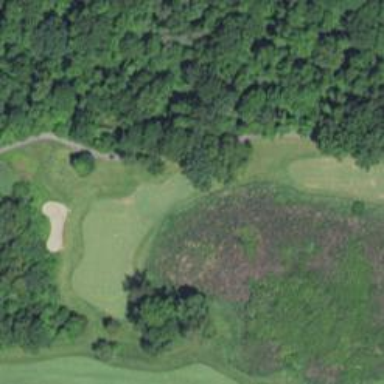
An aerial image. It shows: Golf hole.